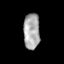
Tissue: skin
Cell type: Epithelial cells
Senescence score: 0.8948
Nuclear area (px): 567
Mean DAPI intensity: 170.489